【题型】填空题　【知识点】平面几何　【难度】medium
如图, 已知半圆直径 $AB = 2$, 点 $C, D$ 三等分半圆弧, 那么 $\triangle CBD$ 的面积为 \underline{\hspace{1cm}}。

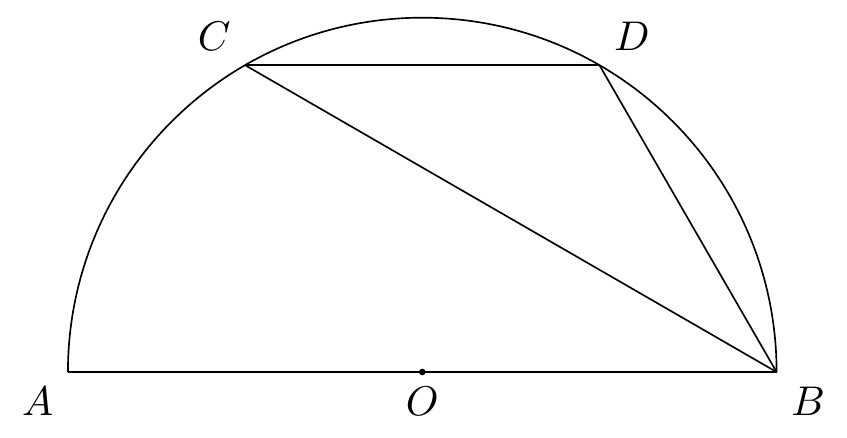
【解答】
解：连接 $OC$、$OD$, 过点 $O$ 作 $OE \perp CD$, 垂足为点 $E$, 如图,

$\because$ 点 $C, D$ 三等分半圆弧,

$\therefore$ $\angle COD = \angle BOD = 60^\circ$,

$\because$ $OC = OD$,

$\therefore$ $\triangle COD$ 是等边三角形,

$\therefore$ $\angle COD = 60^\circ$,

$\because$ $\angle COD = \angle BOD$,

$\therefore$ $CD // AB$,

$\therefore$ $S_{\triangle CBD} = S_{\triangle COD}$,

$\because$ $OE \perp CD$,

$\therefore$ $\angle COE = \frac{1}{2} \angle COD = 30^\circ$,

$\therefore$ $CE = \frac{1}{2} OC = \frac{1}{2} \times \frac{1}{2} AB = \frac{1}{2} \times \frac{1}{2} \times 2 = \frac{1}{2}$,

在 $Rt\Delta COE$ 中, $OE = \sqrt{OC^2 - CE^2} = \sqrt{1^2 - (\frac{1}{2})^2} = \frac{\sqrt{3}}{2}$,

$\therefore$ $S_{\triangle CBD} = S_{\triangle COD} = \frac{1}{2} CD \cdot OE = \frac{1}{2} \times 2CE \times OE = \frac{1}{2} \times 2 \times \frac{1}{2} \times \frac{\sqrt{3}}{2} = \frac{\sqrt{3}}{4}$。

故答案为：$\frac{\sqrt{3}}{4}$。
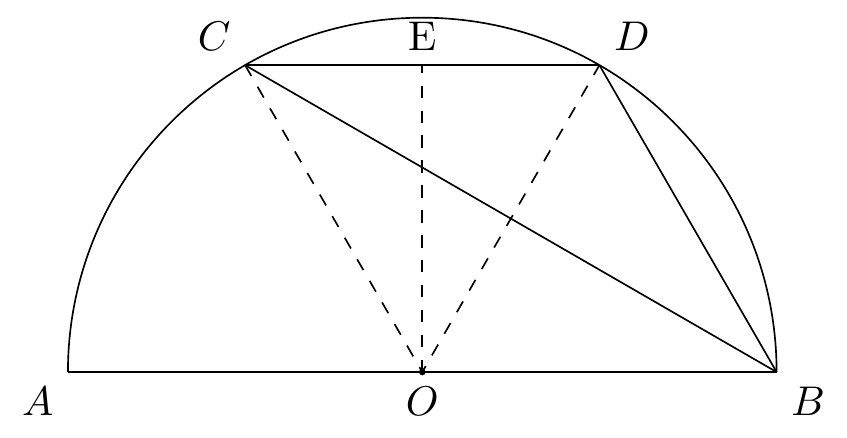